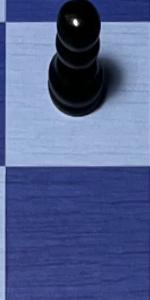
Label: Empty